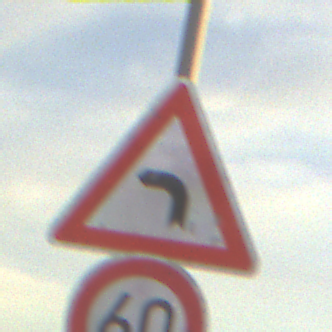
Verkehrszeichen: KurveLinks
Zusatzzeichen unten: Geschwindigkeit60
Umgebung: Outdoor, Nature
Tageszeit: SunriseSunset
Wetter: PartlyCloudy
Licht: Natural
Jahreszeit: Summer
Kontrast: HighContrast